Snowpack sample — Snodgrass Mountain, Crested Butte, Colorado (2/4/25, 12:06 PM MST)
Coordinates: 38.923, -106.968
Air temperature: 35 °F
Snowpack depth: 80 cm
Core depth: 10 cm
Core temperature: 32 °F
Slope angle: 14°, slope face: 78°
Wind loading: low
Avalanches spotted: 0
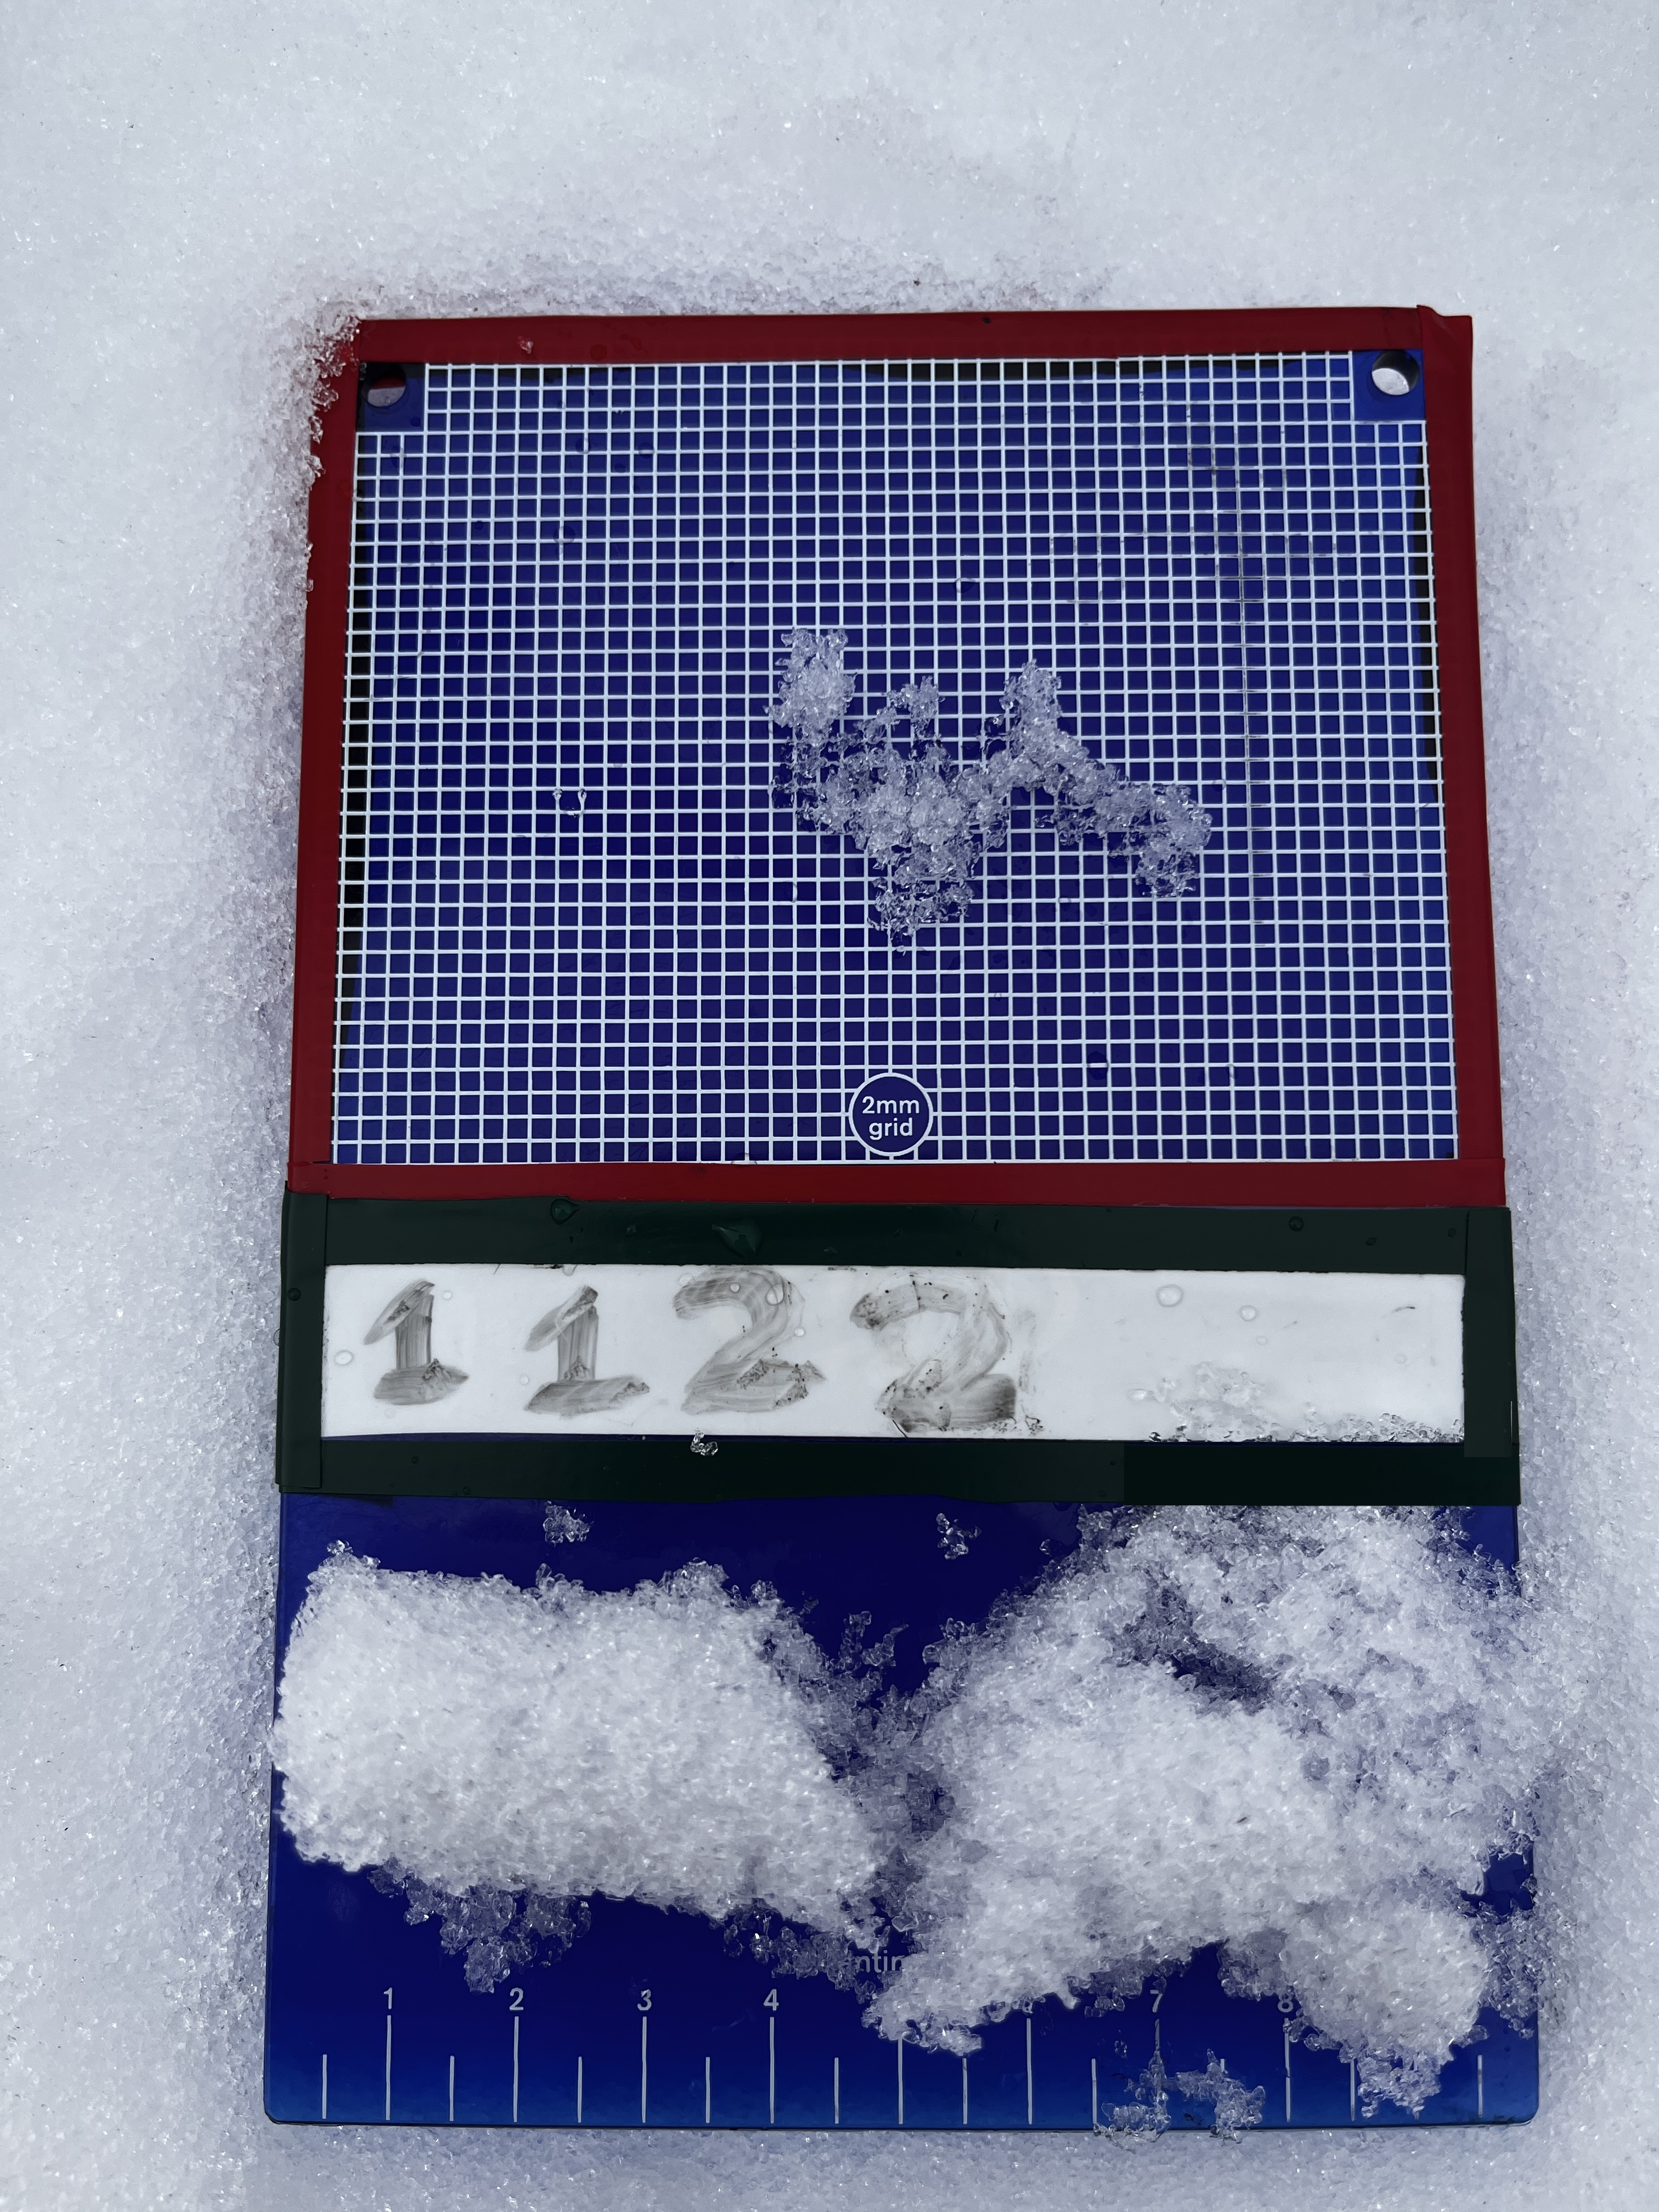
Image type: crystal_card
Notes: No avalanches nearby, unusually warm weather for the last month reported by residents, Collected 25 yards from treeline